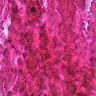
Metastatic tissue present: no